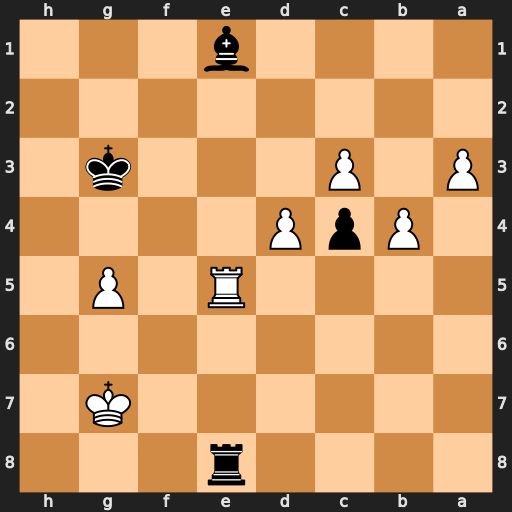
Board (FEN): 4r3/6K1/8/4R1P1/1PpP4/P1P3k1/8/4b3
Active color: b
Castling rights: -
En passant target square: -
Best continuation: Rxe5 dxe5 Bxc3 Kg6 Bxe5 Kf5 c3 Kxe5 c2 g6 c1=Q